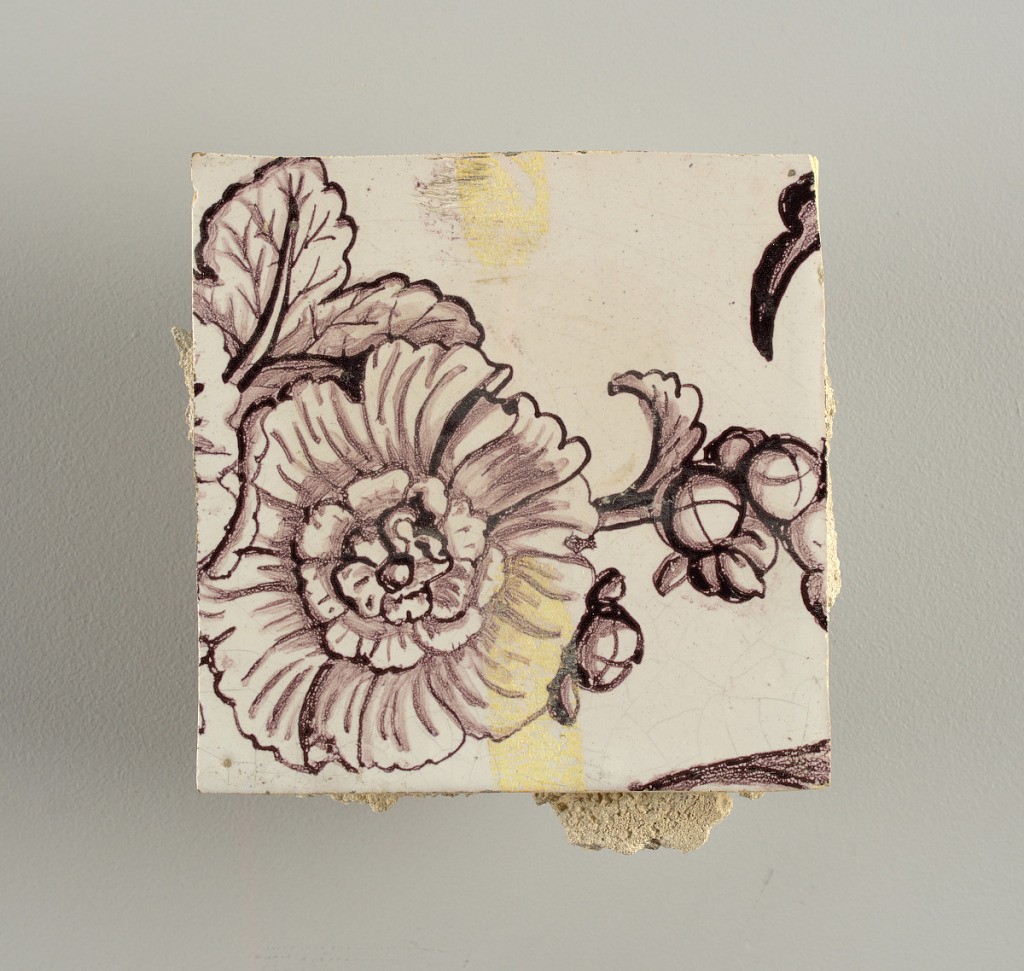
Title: Wall facing
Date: ca. 1725
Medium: tin-glazed earthenware, underglaze
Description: Two vertical rectangles, twenty-three tiles high.  A) Nine tiles wide at top; seven tiles wide at bottom.  B) Ten and one-half tiles wide.

Arabesque design of foliage.  A) with centered figure of Justice under a canopy.  B) with centered urn.